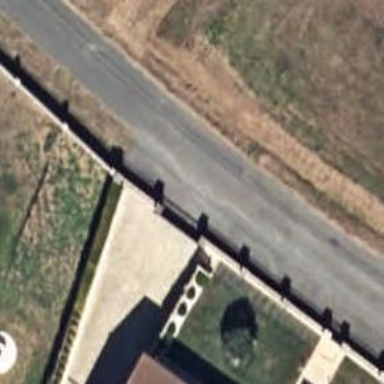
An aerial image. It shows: Gate.